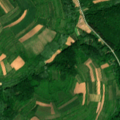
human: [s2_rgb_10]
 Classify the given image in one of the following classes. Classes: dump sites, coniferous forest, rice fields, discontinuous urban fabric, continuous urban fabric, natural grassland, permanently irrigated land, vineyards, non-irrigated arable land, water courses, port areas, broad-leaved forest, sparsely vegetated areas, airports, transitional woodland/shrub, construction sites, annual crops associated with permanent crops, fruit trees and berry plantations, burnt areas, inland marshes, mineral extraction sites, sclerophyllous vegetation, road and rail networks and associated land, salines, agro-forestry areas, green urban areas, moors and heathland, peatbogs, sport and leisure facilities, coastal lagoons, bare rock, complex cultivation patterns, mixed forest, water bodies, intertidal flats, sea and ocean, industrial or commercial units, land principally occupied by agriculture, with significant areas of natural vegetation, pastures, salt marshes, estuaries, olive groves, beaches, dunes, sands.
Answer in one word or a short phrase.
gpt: non-irrigated arable land, pastures, complex cultivation patterns, land principally occupied by agriculture, with significant areas of natural vegetation, broad-leaved forest, mixed forest